Interaction volume radius: 5 \u00c5
Interaction volume height: 20 \u00c5
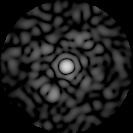
Disorder parameter: 0.8797